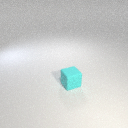
small cyan rubber cube